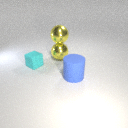
small cyan rubber cube to the left of large yellow metal sphere